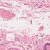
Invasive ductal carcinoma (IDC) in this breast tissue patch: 0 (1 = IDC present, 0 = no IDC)